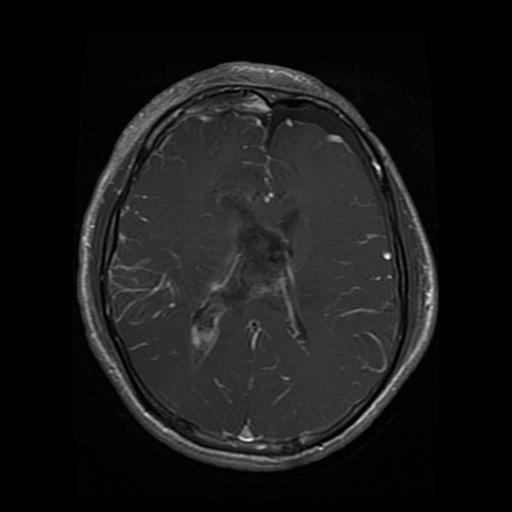
Label: glioma